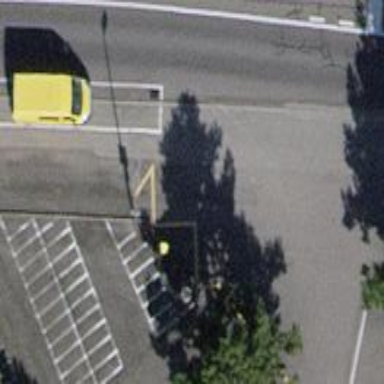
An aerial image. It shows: Post box.